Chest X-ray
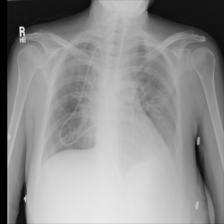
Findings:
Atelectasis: positive
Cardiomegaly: negative
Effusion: positive
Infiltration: negative
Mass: positive
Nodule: positive
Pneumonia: negative
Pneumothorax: negative
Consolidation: positive
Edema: negative
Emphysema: negative
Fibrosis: negative
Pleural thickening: negative
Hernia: negative